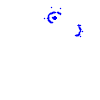
Particle: proton